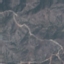
Land use / land cover: HerbaceousVegetation